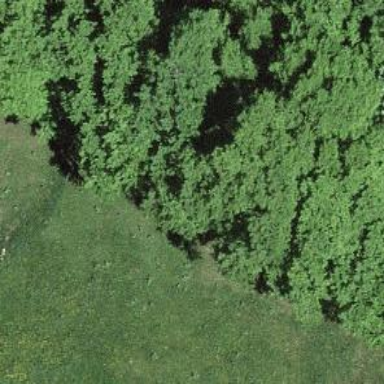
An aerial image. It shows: Grass path.